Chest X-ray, AP view. Patient: 75 years old, sex M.
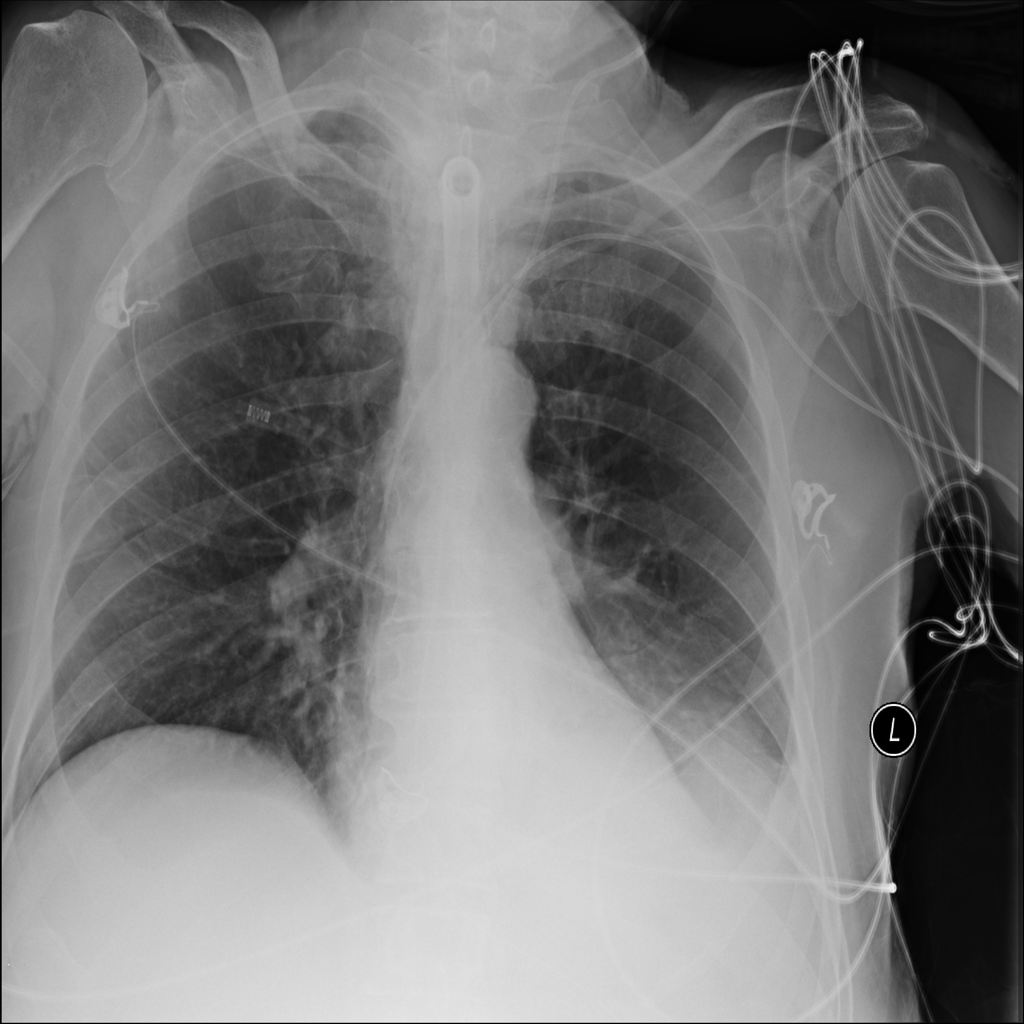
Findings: Effusion, Infiltration